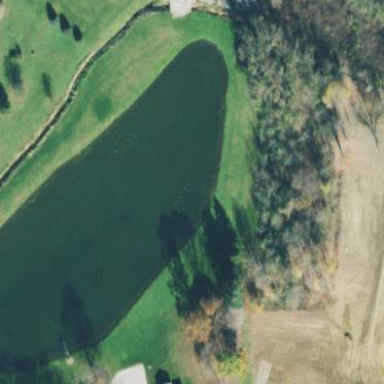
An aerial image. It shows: Pond surrounded by natural water.